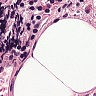
Metastatic tissue present: no